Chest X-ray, PA view. Patient: 30 years old, sex M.
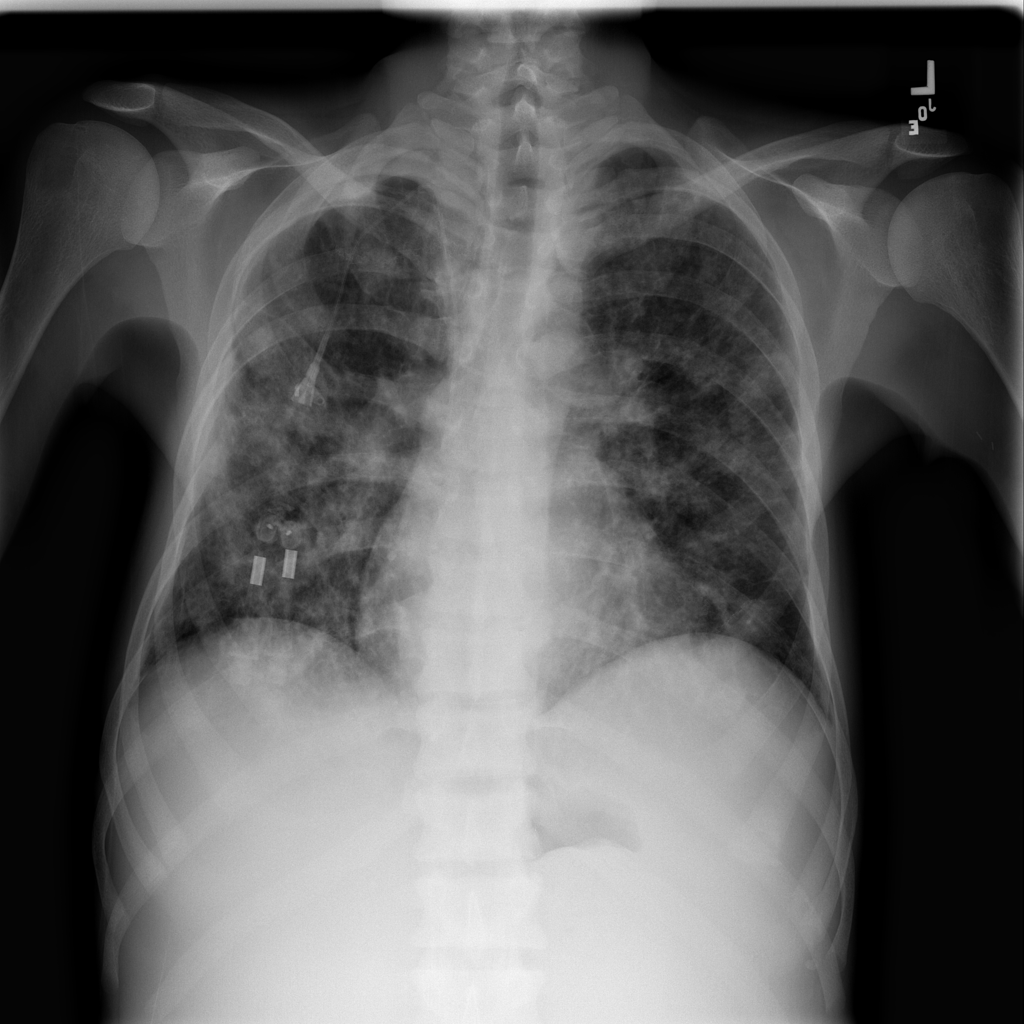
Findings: No Finding